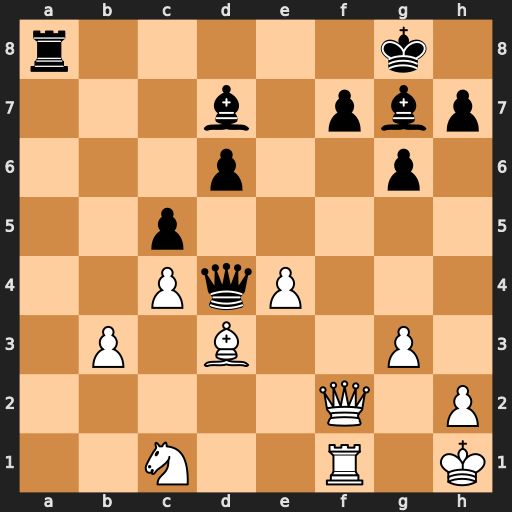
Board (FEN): r5k1/3b1pbp/3p2p1/2p5/2PqP3/1P1B2P1/5Q1P/2N2R1K
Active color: w
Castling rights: -
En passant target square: -
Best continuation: Qxf7+ Kh8 Qxd7